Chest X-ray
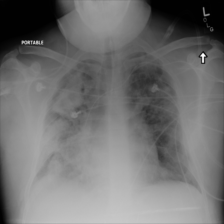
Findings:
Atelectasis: negative
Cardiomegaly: negative
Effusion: negative
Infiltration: negative
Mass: negative
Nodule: negative
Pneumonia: negative
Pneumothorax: negative
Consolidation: positive
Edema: negative
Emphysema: negative
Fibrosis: negative
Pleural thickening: negative
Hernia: negative